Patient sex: F
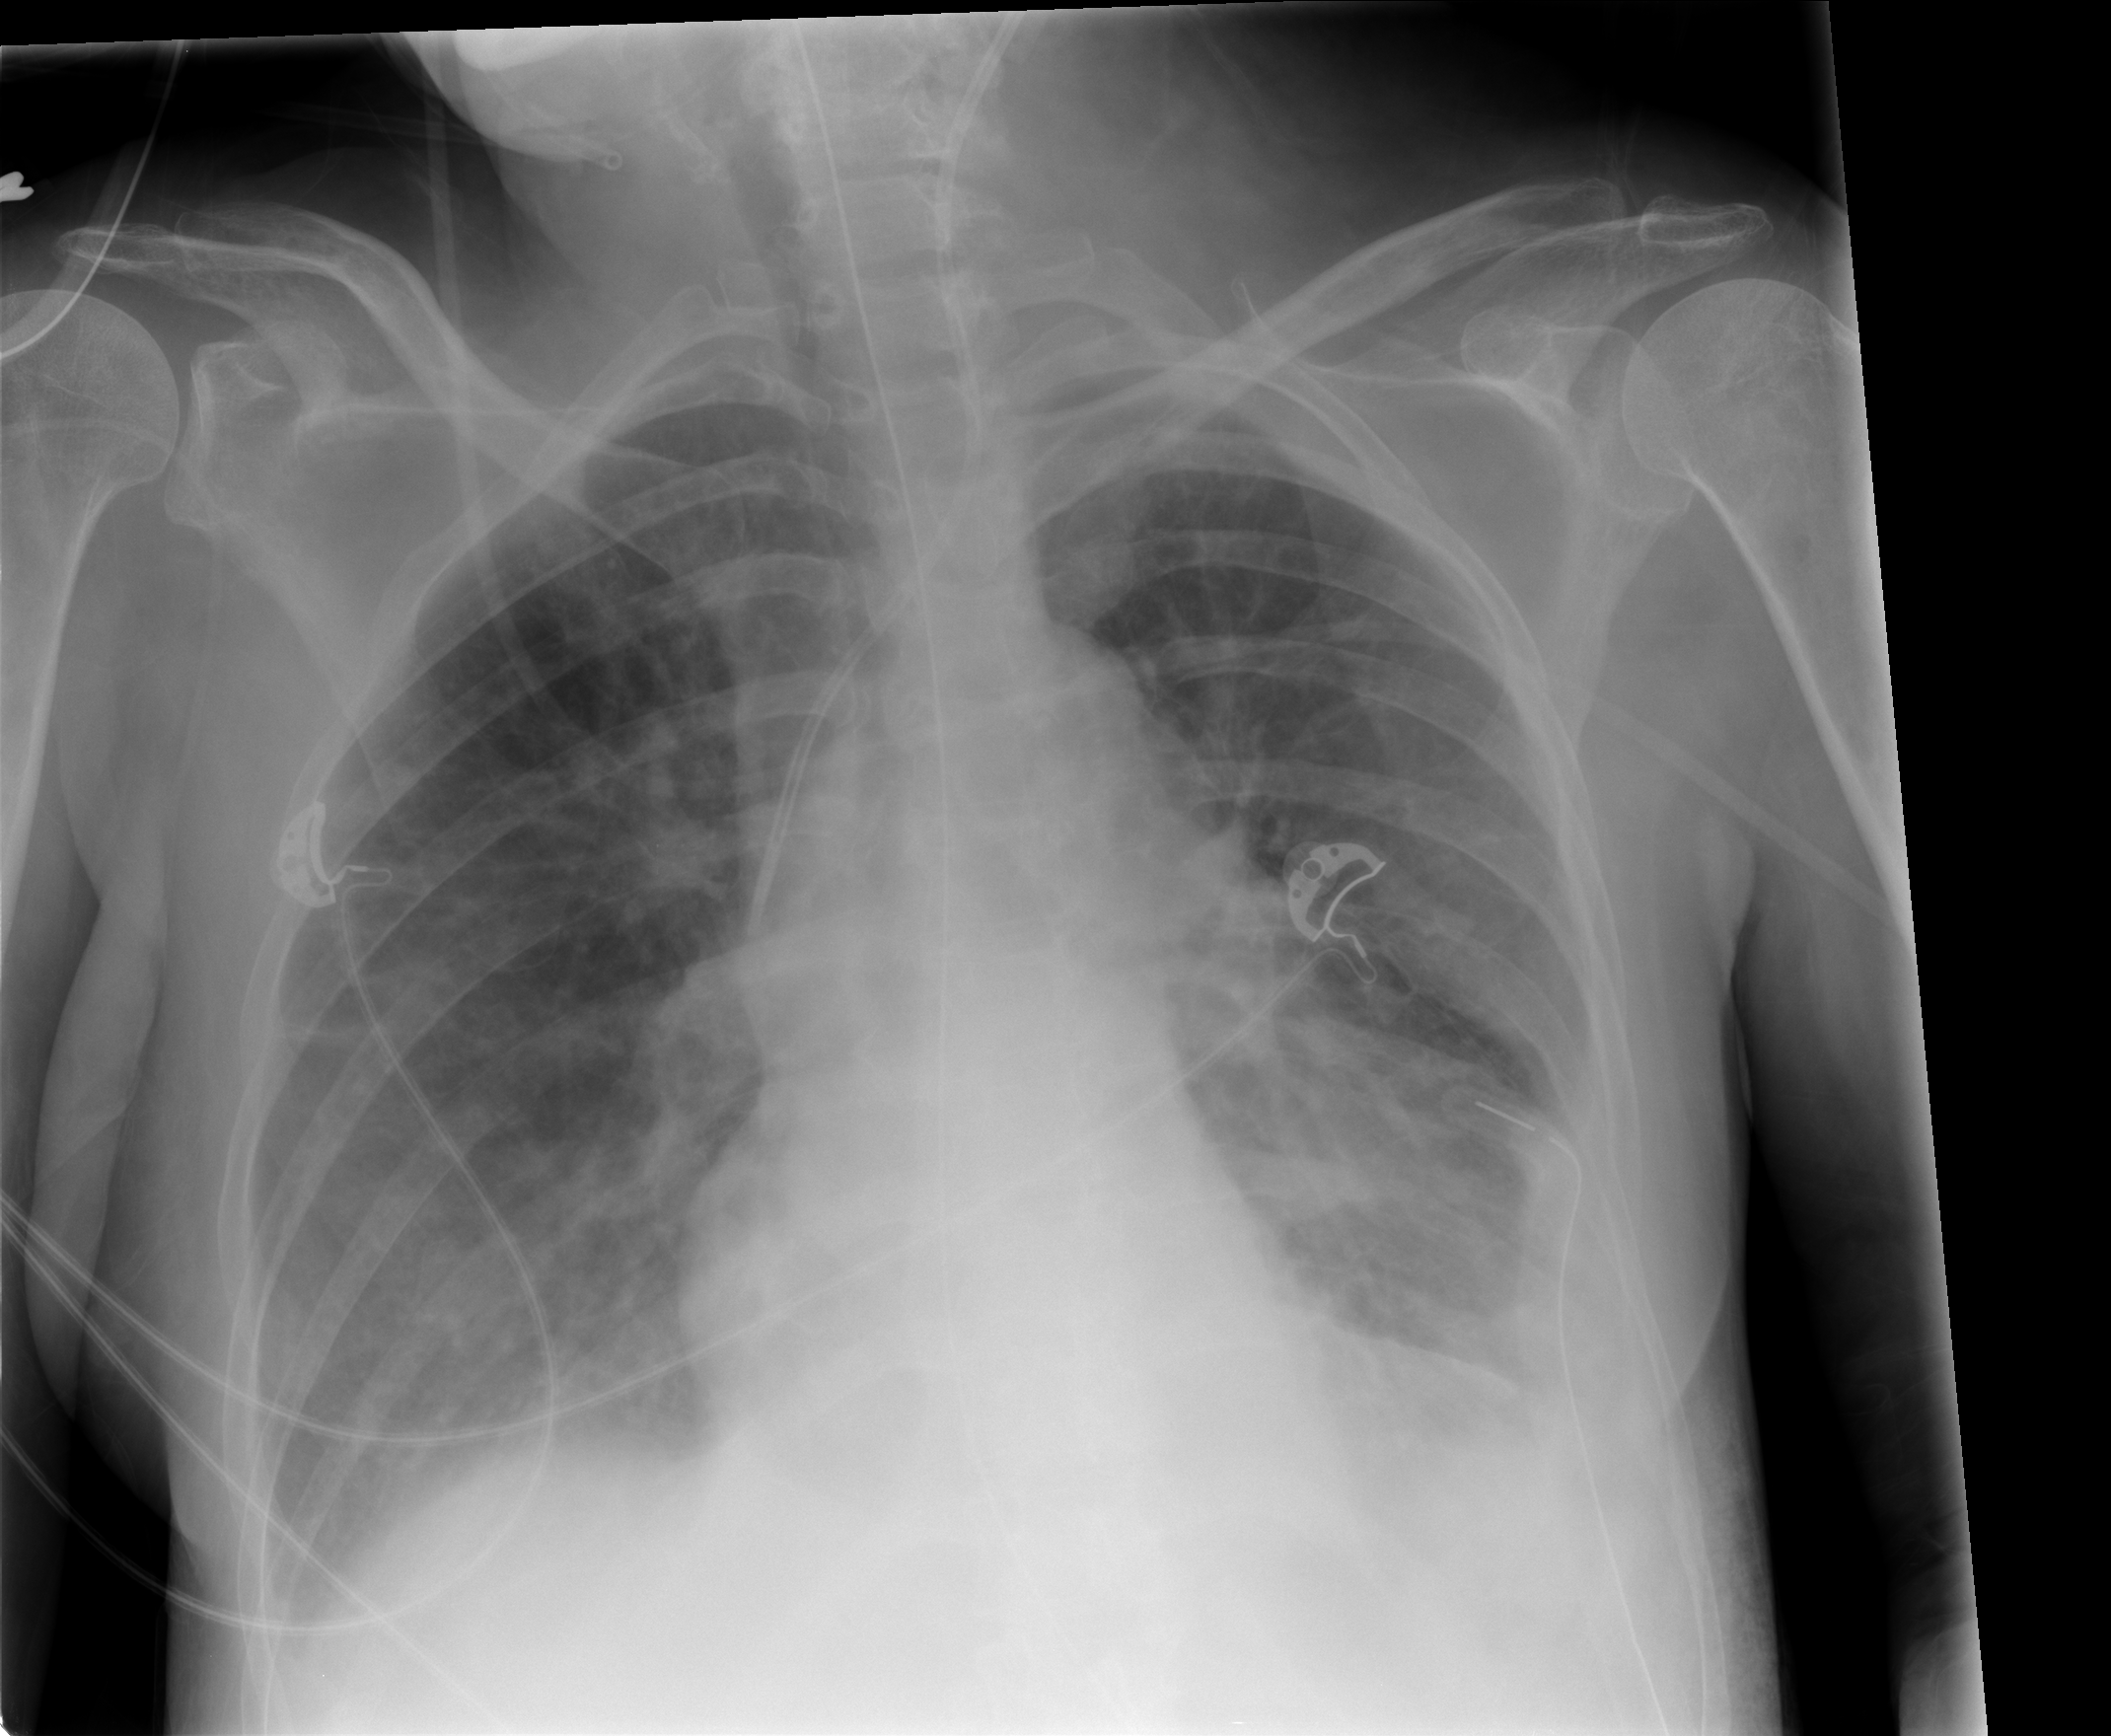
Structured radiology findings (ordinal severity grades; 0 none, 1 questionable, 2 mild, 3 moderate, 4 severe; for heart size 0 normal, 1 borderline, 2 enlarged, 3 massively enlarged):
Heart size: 0
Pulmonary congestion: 2
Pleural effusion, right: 1
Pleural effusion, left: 2
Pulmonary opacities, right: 2
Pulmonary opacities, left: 2
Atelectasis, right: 2
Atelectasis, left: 3